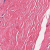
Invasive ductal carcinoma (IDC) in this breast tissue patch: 0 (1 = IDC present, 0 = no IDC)